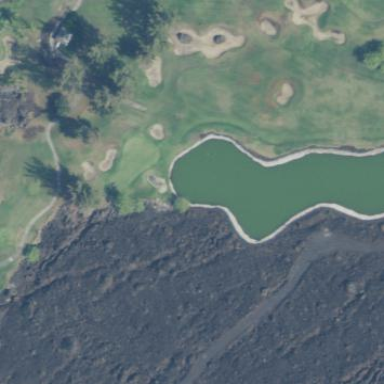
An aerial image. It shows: Water hazard on golf course. The hazard is natural water feature.